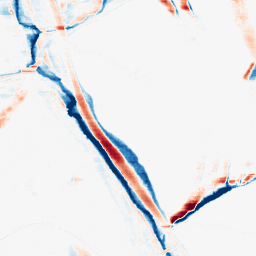
Category: morphological
Decomposition family: morphological_rect
Decomposition parameters: operation: average
width: 20
height: 3
Upsampling method: sinc_blackman
Upsampling parameters: scale: 4
kernel_size: 8
Upsampling scale: 4